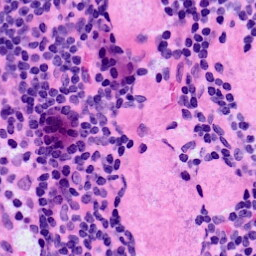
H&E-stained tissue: LymphNode